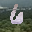
Label: 6